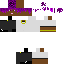
A male human skin with dark skin, wearing brown long hair dressed in a purple hoodie and brown pants, featuring a closed mouth.